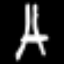
Label: The Eiffel Tower